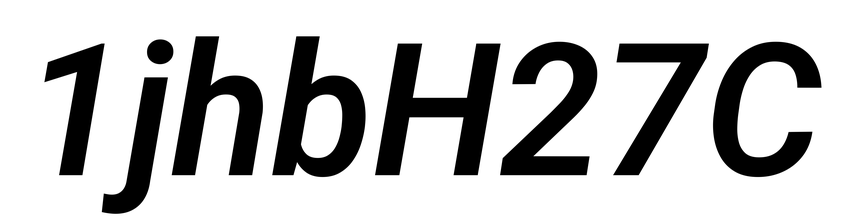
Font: Roboto-Italic_SemiBold_Italic